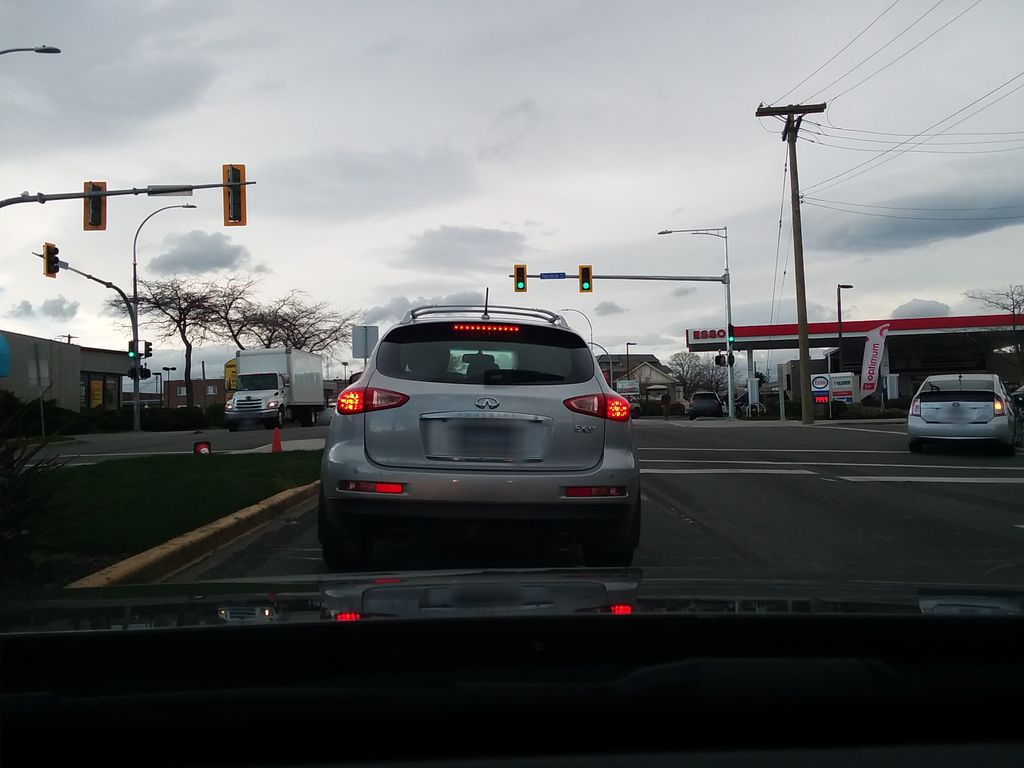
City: victoria